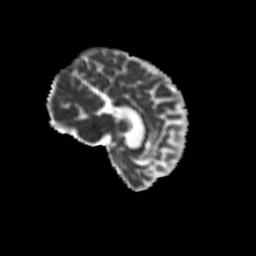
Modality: MD
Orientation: sagittal
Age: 64
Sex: female
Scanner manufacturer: siemens
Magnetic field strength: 3 T
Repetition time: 8.6 s
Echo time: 0.095 s